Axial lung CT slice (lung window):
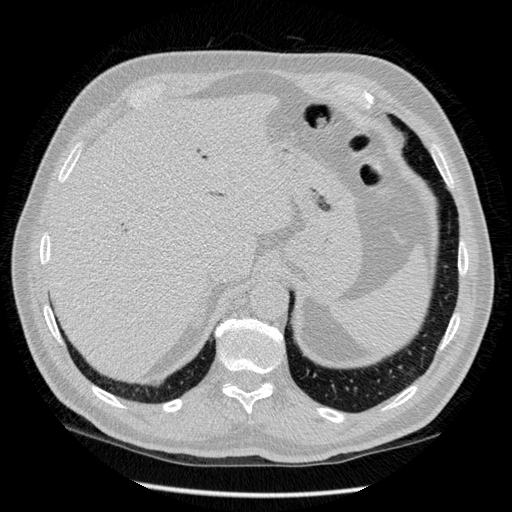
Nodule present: no